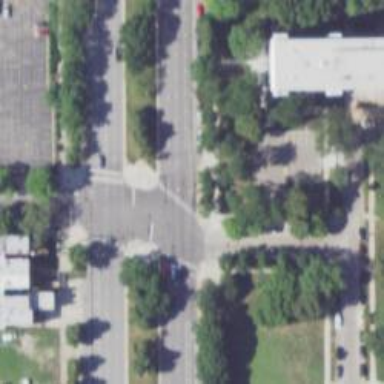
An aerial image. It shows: Footway that serves as traffic island.